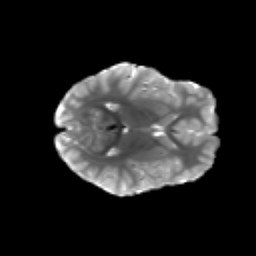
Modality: T2w
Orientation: axial
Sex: female
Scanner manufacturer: siemens
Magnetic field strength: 3 T
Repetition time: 5 s
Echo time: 0.071 s